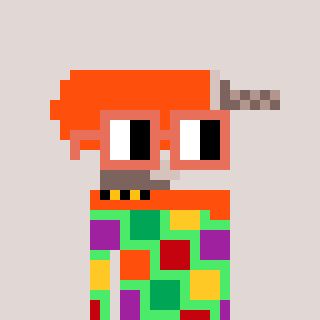
a pixel art character with square orange glasses, a drill-shaped head and a teal-colored body on a warm background